九年级 · 计数
数学兴趣小组在做“用频率估计概率”的试验中, 统计了某一结果出现的频率, 并绘制了如图所示的折线统计图，符合这一结果的试验可能是（）

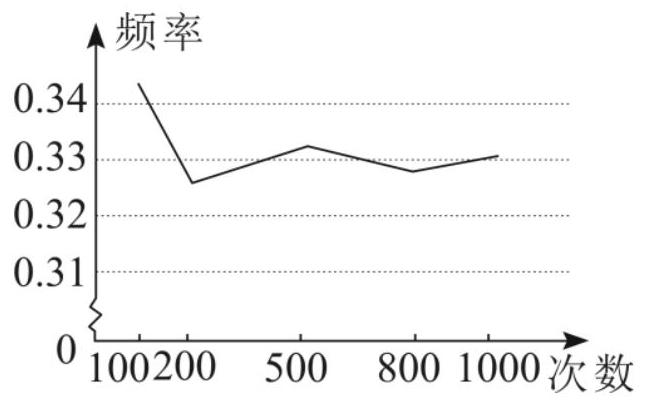
A. 从一副扑克牌中随机抽取一张，摸出“红桃”的概率

B. 从装有 1 个白球和 2 个黑球的不透明袋子中随机摸出一球，摸出黑球的概率

C．任意写一个正整数，它能被 3 整除的概率

D. 先后两次掷一枚质地均匀的硬币，两次都出现正面的概率

答案: C
解析: 根据统计图可知, 实验结果在 0.33 左右浮动, 即其概率 $\mathrm{P} \approx 0.33$, 计算四个选项概率, 约为 0.33 者即为正确答案.

【详解】A、从一副扑克牌中随机抽取一张, 摸出“红桃”的概率为 $\frac{13}{54} \approx 0.24$, 不符合题意; B、摸出黑球的概率 $\frac{2}{3} \approx 0.67$, 不符合题意;

C、任意写一个正整数, 它能被 3 整除的概率为 $\frac{1}{3} \approx 0.33$, 符合题意;

D、先后两次掷一枚质地均匀的硬币, 两次都出现正面的概率为 $\frac{1}{4}=0.25$, 不符合题意.故选:C

【点睛】此题考查了折线统计图与利用频率估计概率, 大量反复试验下频率稳定值即概率,用到知识点为频率=所求情况数与总情况数之比, 熟练计算概率是解题关键.